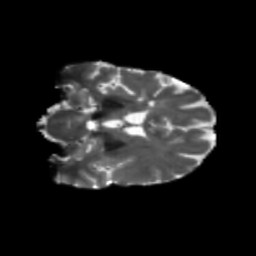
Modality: T2w
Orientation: coronal
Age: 50
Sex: female
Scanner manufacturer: siemens
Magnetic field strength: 3 T
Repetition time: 5.47 s
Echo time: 0.0854 s